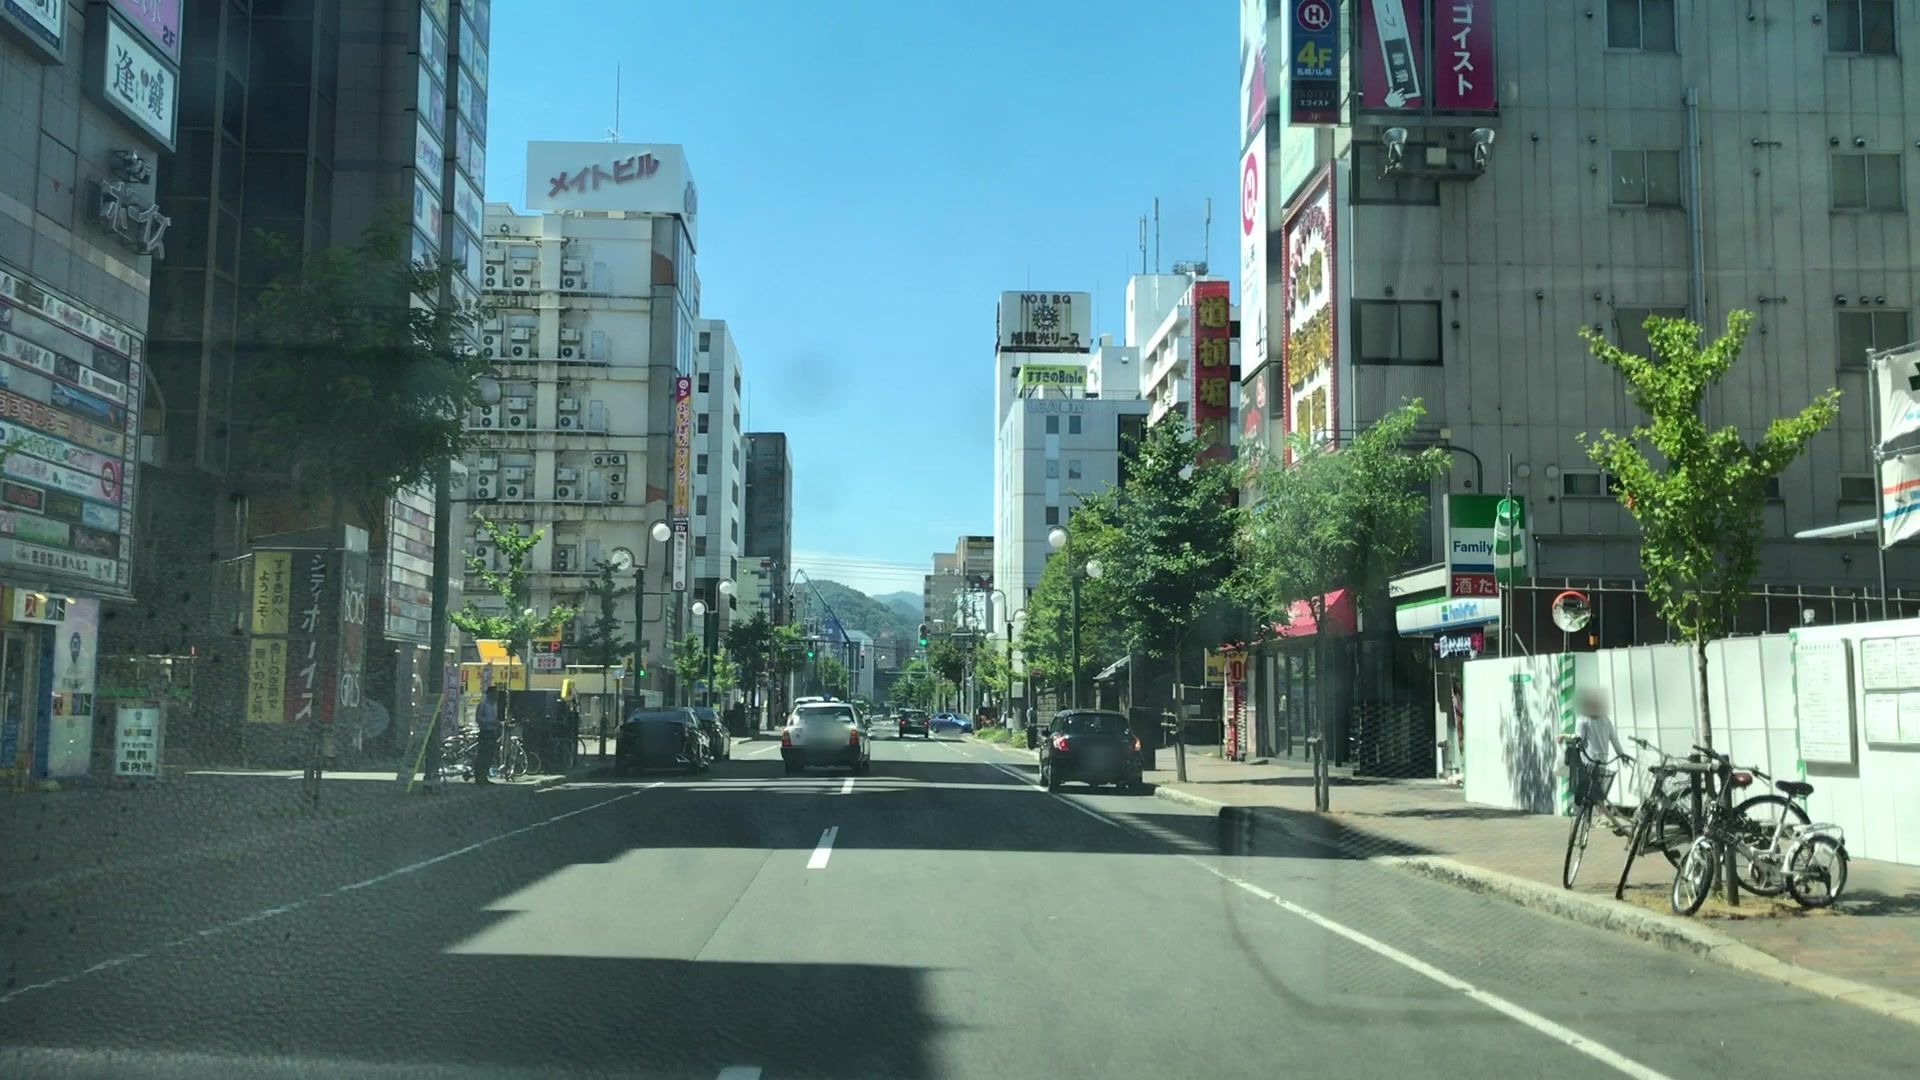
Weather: clear
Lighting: day
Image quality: good
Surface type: driving surface
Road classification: footway
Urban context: urban centre
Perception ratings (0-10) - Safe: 7.24, Lively: 8.2, Beautiful: 6.99, Boring: 1.61, Depressing: 3.5, Wealthy: 7.41